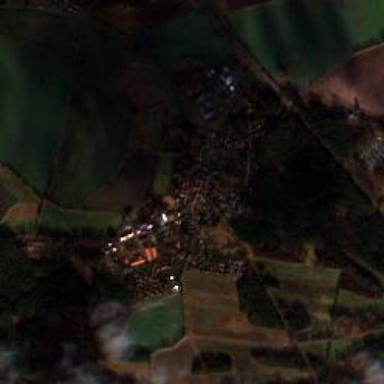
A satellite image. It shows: Village.